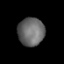
Tissue: prostate
Cell type: T cells
Senescence score: 0.3359
Nuclear area (px): 732
Mean DAPI intensity: 104.723